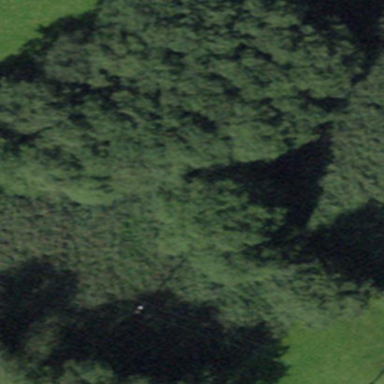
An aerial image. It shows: Forest area dominated by broadleaved trees.